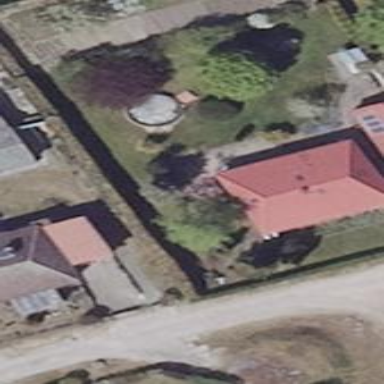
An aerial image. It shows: Detached building.